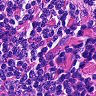
Metastatic tissue present: no